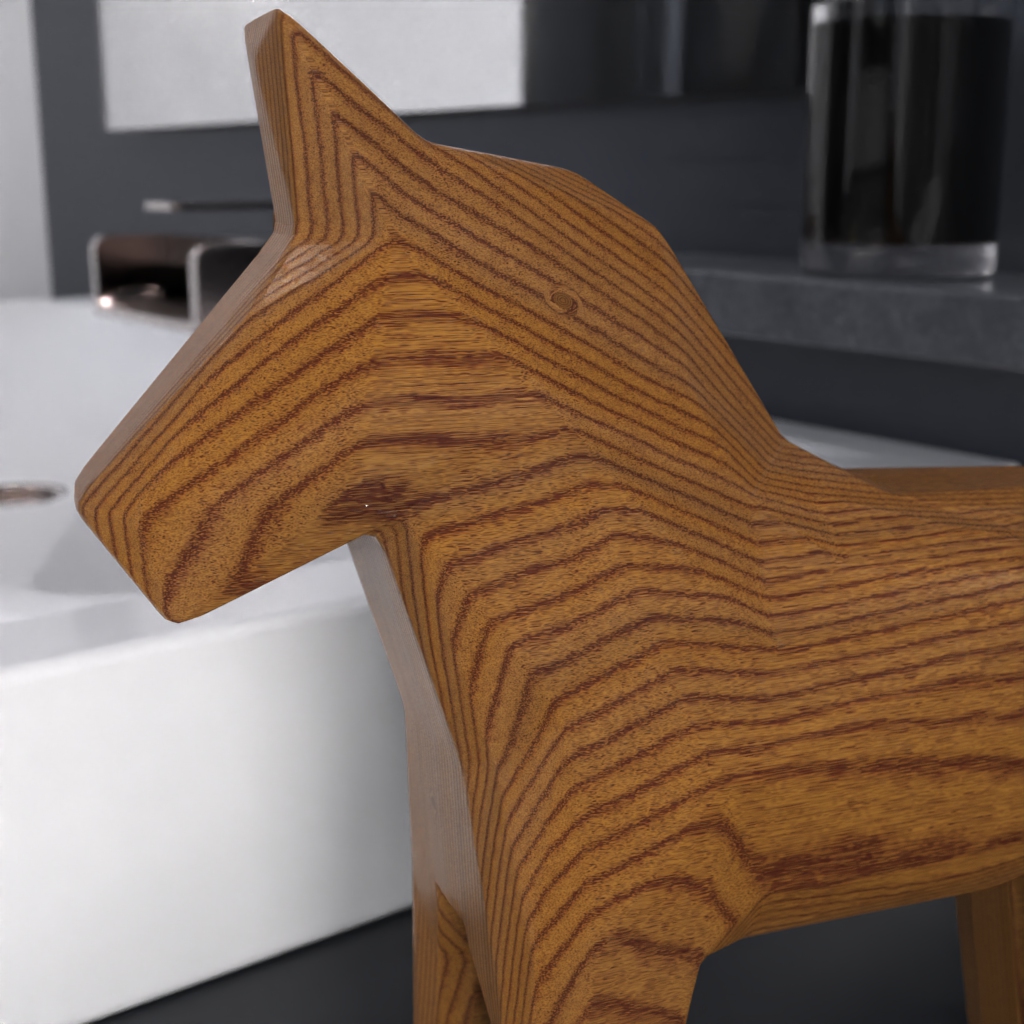
A high quality rendering of a dalahest_oak dalecarlian horse figurine made of varnished dark oak standing on a dark bathroom counter in an a clothing store with cold dimmed artificial lighting,medium shot from the front right side , 50 mm, f 22